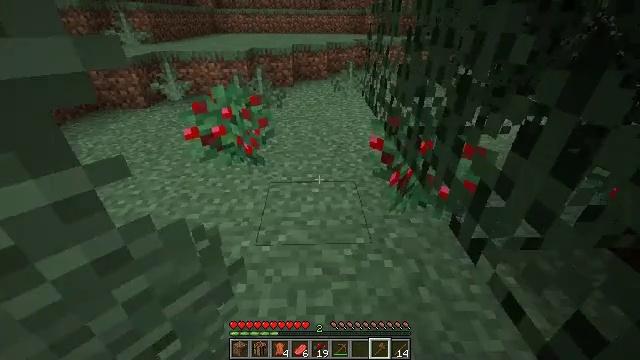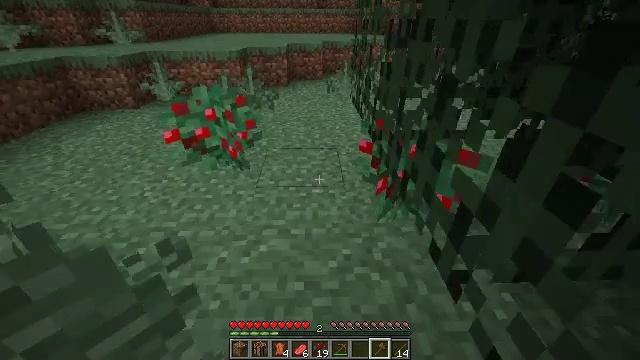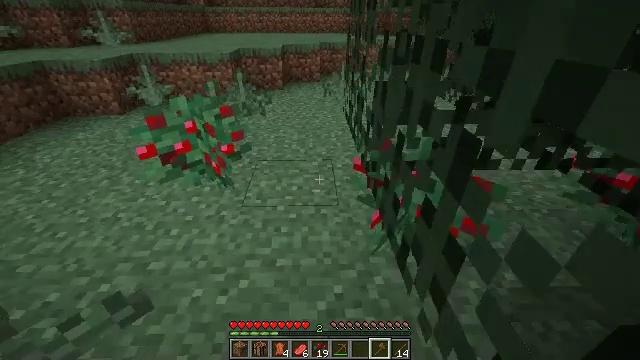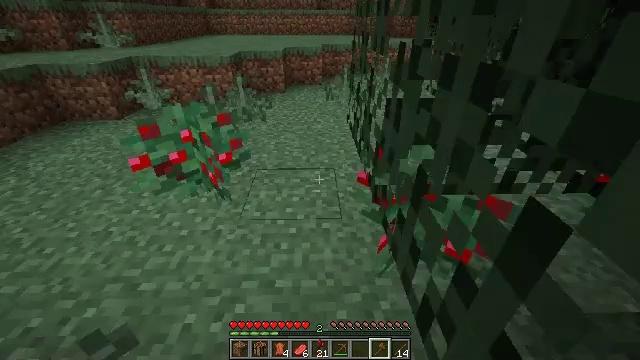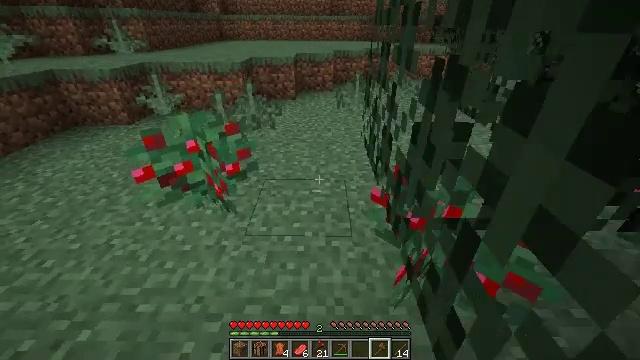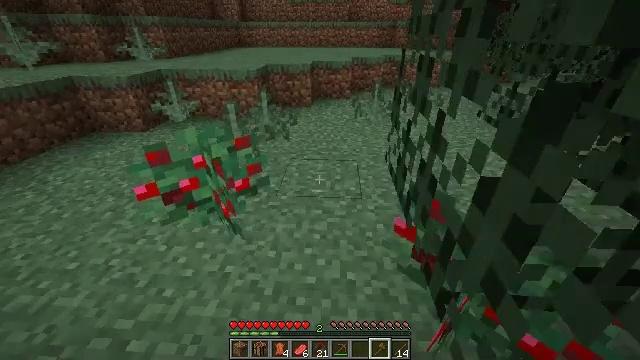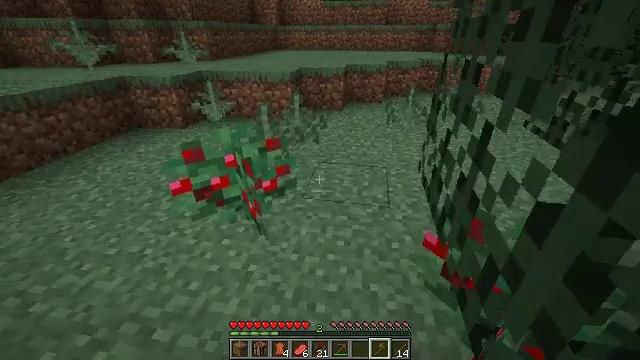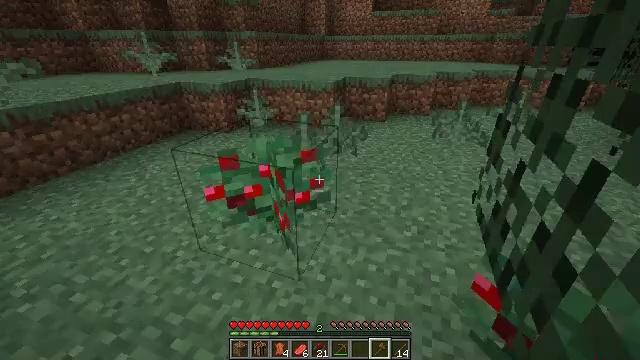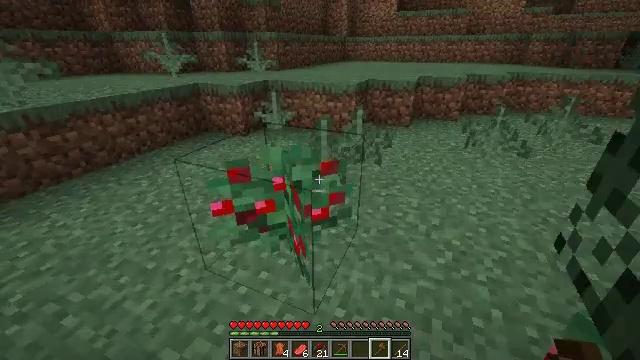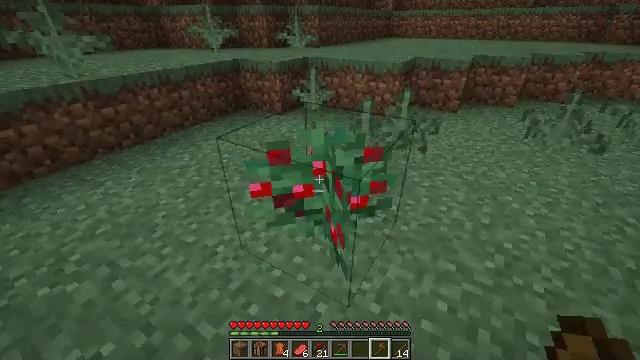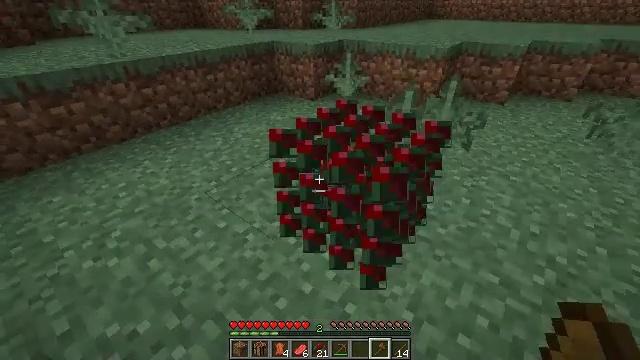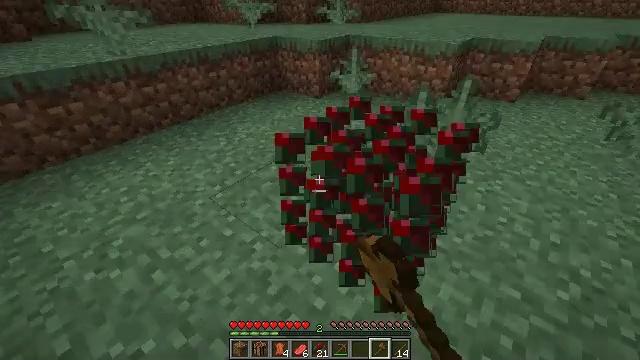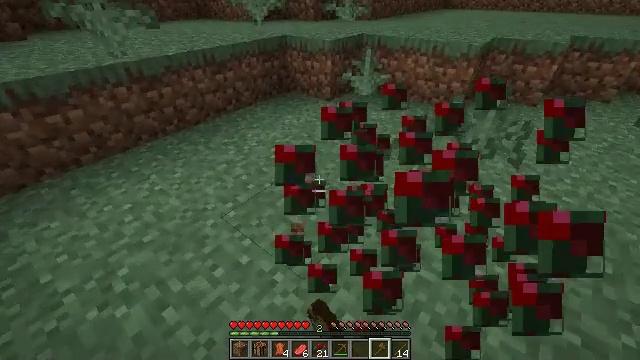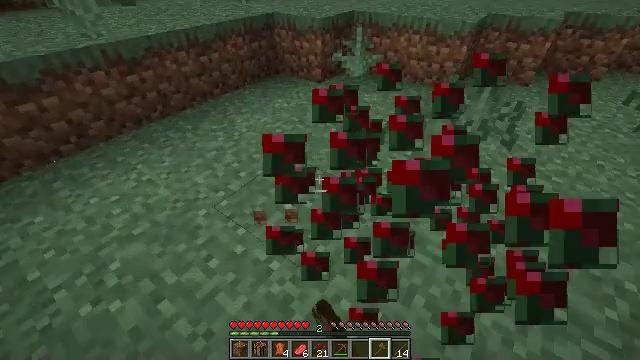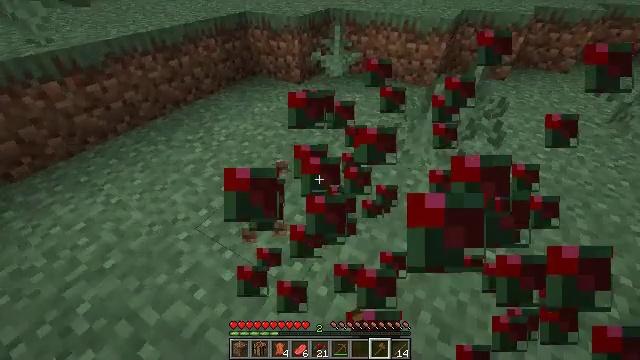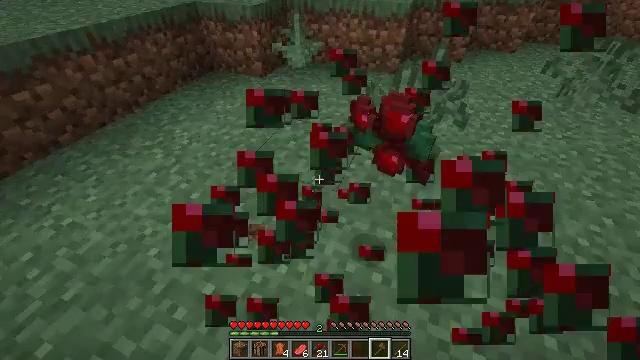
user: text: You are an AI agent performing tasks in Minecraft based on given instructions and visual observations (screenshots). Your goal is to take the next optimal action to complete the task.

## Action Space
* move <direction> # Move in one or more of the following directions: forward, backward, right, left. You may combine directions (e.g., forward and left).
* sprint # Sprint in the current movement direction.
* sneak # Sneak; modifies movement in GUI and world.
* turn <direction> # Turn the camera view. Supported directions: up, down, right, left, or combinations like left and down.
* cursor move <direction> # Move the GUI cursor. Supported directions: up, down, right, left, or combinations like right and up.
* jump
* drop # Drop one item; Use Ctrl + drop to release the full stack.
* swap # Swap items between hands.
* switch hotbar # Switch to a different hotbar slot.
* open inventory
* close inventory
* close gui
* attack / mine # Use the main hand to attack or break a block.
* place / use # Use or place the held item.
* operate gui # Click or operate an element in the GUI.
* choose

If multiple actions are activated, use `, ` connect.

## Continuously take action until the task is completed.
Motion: motion action
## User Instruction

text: Clear the sweet berry bush to collect the sweet berries.
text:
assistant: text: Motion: move forward
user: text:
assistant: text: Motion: move forward
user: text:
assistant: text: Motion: move forward
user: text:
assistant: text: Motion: move forward and move right, turn left
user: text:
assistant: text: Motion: move forward and move right, turn left and up
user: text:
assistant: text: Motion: move forward and move right, turn left
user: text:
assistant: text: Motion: move forward, turn left and up
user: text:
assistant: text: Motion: move forward and move left, turn left
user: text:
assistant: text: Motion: move forward and move left, turn left and down
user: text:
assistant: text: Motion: move forward and move left, turn left and down, attack / mine
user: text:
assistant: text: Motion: move forward and move left, turn down, attack / mine
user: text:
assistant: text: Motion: move forward and move left, attack / mine
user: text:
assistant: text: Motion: move forward, turn right and down, attack / mine
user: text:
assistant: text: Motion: turn right
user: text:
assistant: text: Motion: turn right and down
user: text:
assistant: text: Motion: turn right and down
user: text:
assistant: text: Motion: move left, turn right
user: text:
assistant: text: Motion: move forward and move left, turn right
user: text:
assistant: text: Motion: move forward and move left, turn right and up
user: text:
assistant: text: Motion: move forward and move left, turn right and up
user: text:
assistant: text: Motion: move forward and move left
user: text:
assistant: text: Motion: move forward and move left, turn right
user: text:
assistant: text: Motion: move forward and move left, turn right
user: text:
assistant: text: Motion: move forward and move left, turn right
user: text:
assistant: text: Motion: move forward and move left, turn right
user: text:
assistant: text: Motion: move forward and move left
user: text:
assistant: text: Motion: move forward and move left, turn right
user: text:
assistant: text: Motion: move left, turn right and down
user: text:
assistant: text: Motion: turn right
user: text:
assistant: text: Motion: turn right